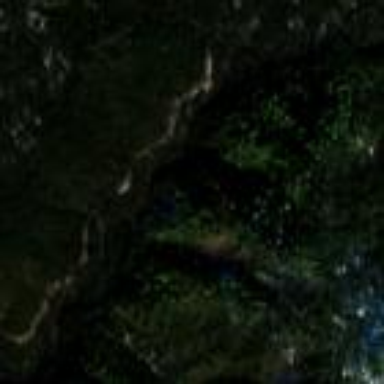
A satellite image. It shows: Forest area.